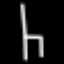
Label: chair